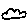
Label: cloud